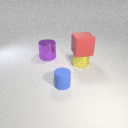
small yellow rubber cube to the right of large purple metal cylinder